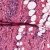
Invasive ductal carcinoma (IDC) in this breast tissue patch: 1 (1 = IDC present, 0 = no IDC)